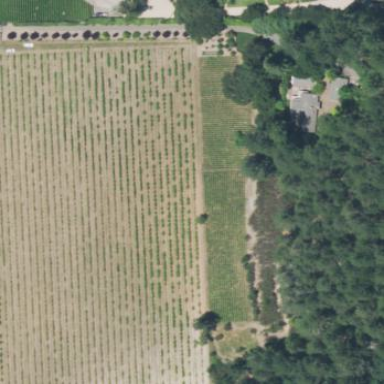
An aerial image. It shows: Vineyard with grape crops.